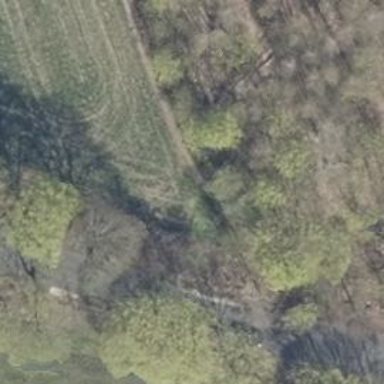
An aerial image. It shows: Bridleway with dirt surface.